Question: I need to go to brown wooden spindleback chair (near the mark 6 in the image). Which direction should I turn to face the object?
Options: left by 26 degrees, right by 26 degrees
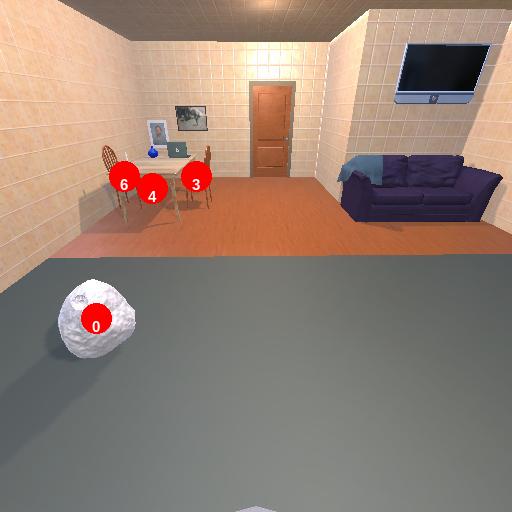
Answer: left by 26 degrees